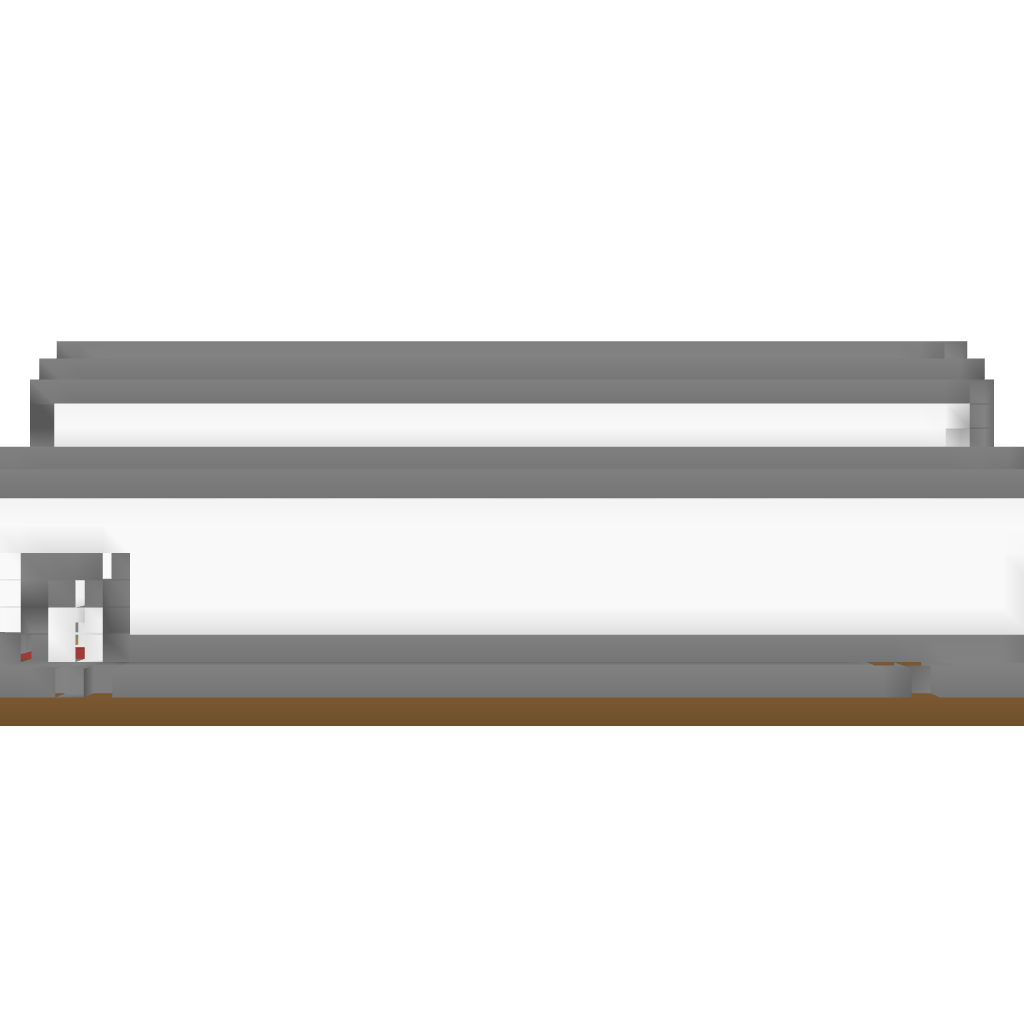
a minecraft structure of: theater bad low quality